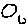
Label: circle